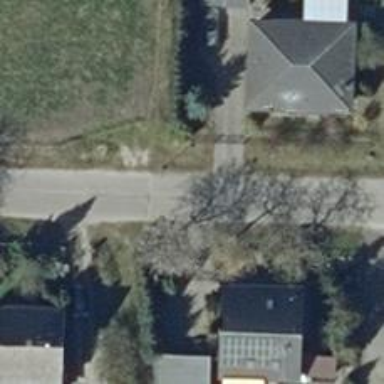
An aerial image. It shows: Residential road.